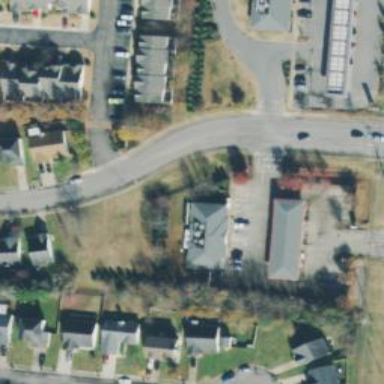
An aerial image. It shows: Convenience shop.